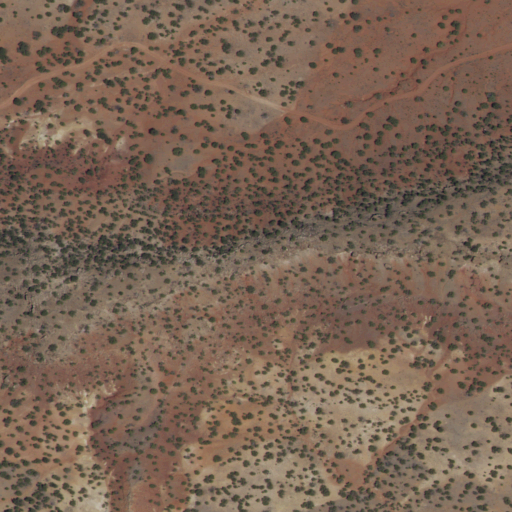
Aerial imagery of ridge(s) in New Mexico named Punta Mesa containing shrub, evergreen forest, open development, and grassland